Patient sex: M
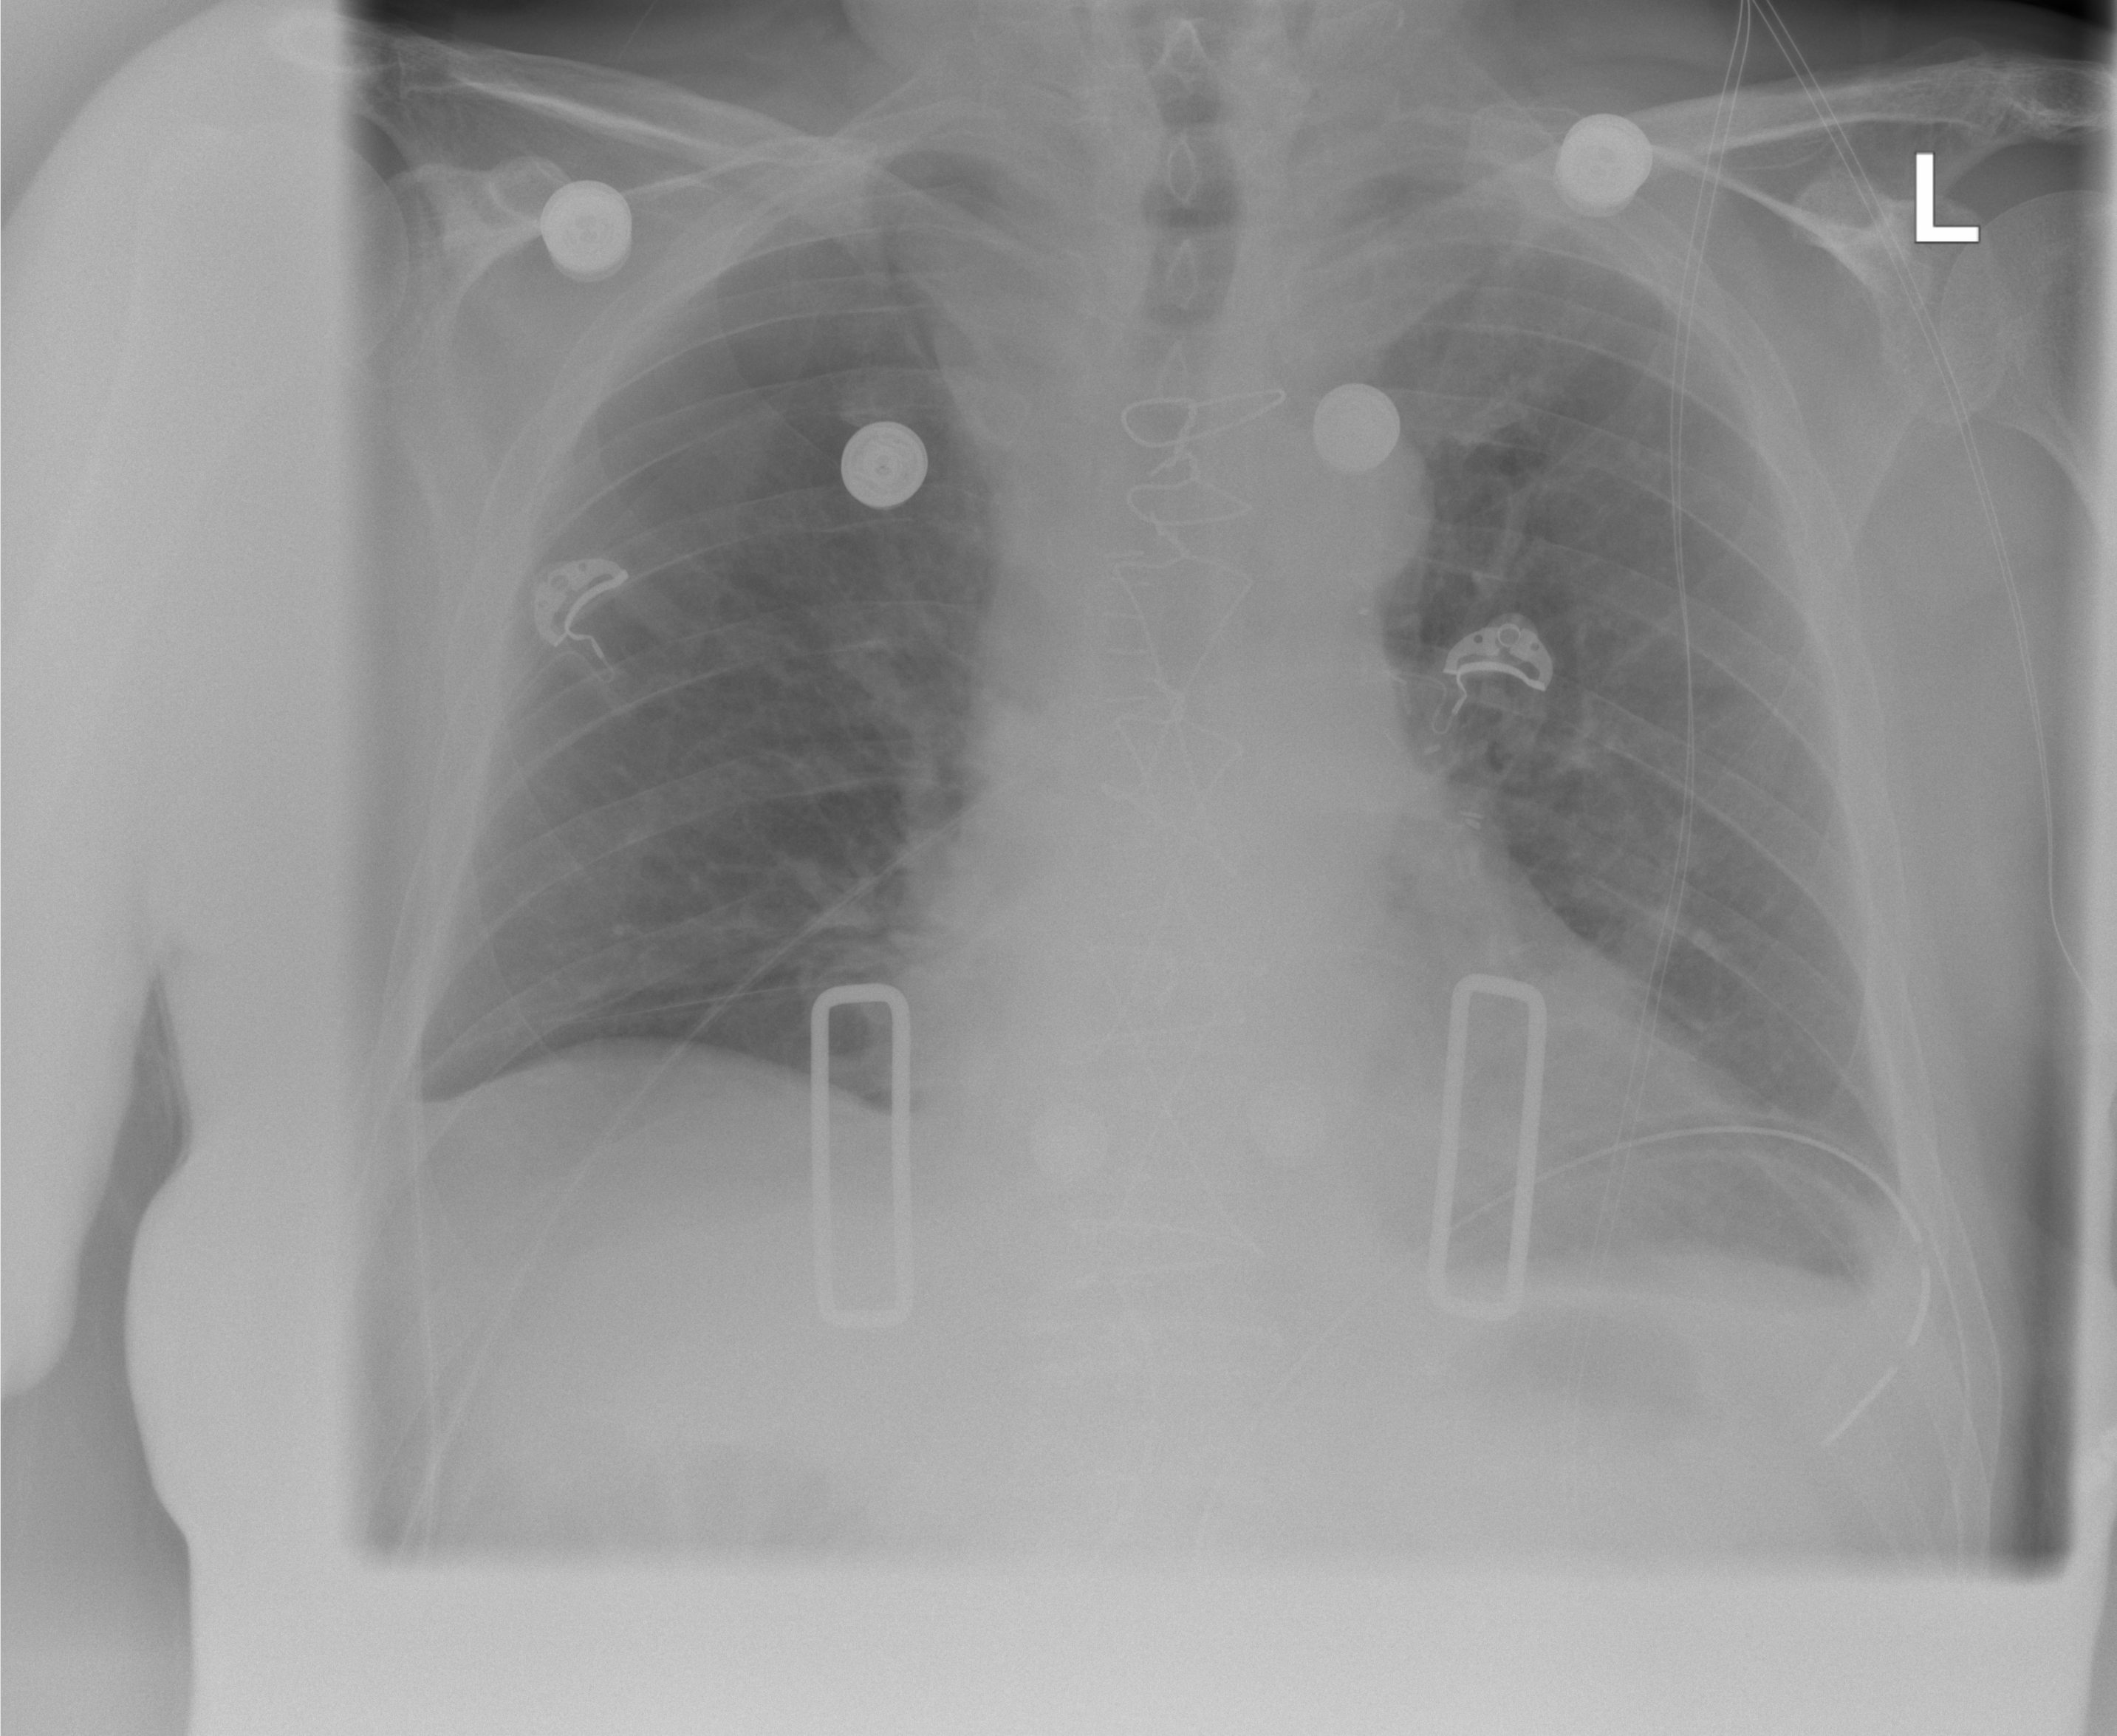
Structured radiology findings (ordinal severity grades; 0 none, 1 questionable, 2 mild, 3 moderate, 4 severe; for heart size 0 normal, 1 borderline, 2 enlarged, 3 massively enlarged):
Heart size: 0
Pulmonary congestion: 0
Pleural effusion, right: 2
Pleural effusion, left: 0
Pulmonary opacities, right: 0
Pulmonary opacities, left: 0
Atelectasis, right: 0
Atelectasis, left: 0